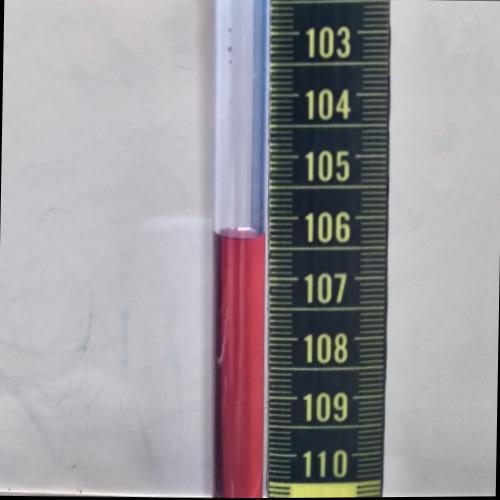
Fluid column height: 106.4 cm